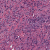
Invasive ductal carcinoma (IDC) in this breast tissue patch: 0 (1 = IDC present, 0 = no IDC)